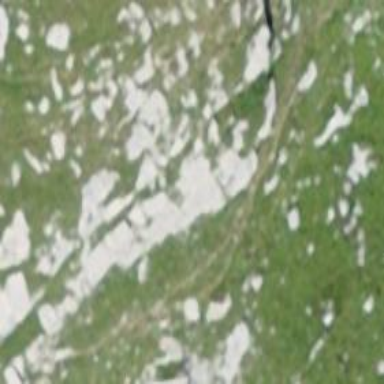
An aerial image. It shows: Cliff in nature.